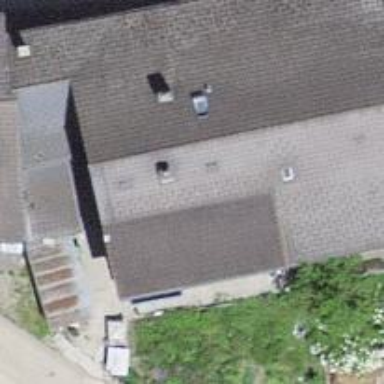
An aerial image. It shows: Farm building.